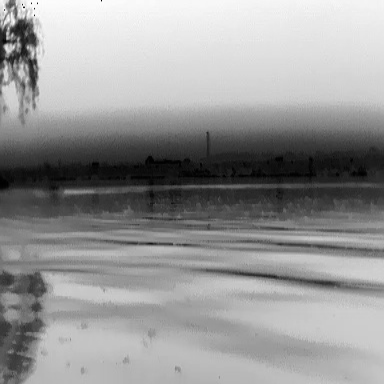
There is a canoe in the infrared image.